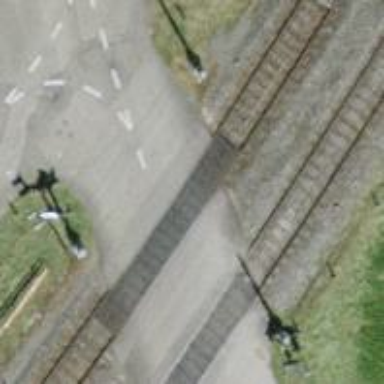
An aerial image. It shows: Level crossing along the railway.